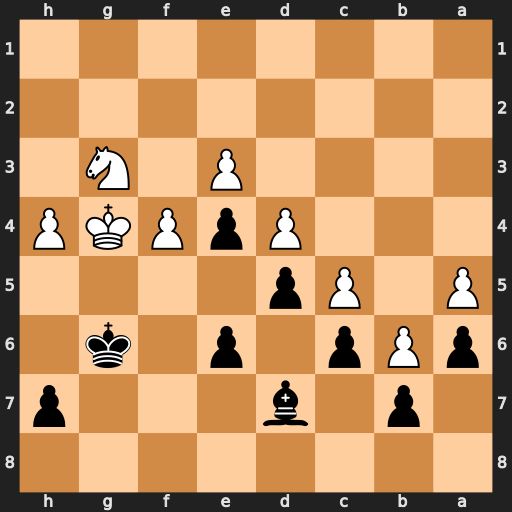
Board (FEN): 8/1p1b3p/pPp1p1k1/P1Pp4/3PpPKP/4P1N1/8/8
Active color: b
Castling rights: -
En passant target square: -
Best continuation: e5+ f5+ Bxf5+ Nxf5 h5+ Kh3 Kxf5